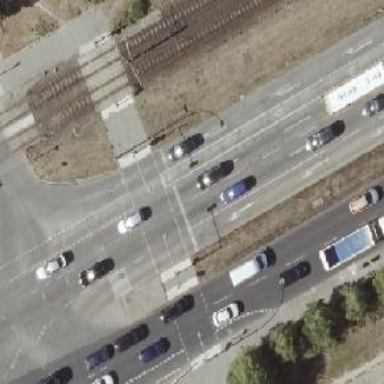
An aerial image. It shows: Road with traffic signals.